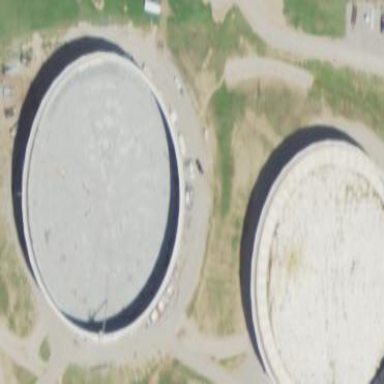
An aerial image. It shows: Storage tank created as man-made structure.